Aerial crown-view tile of a tropical tree (Barro Colorado Island, Panama), acquired 20241112:
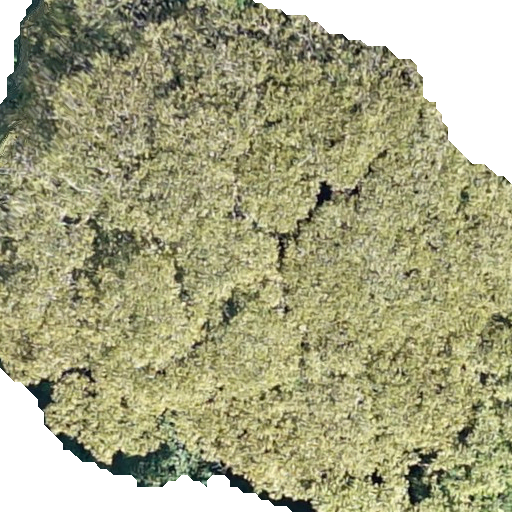
Species: Dipteryx oleifera
GBIF accepted scientific name: Dipteryx oleifera
Crown area: 418.158 m²